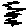
Label: zigzag